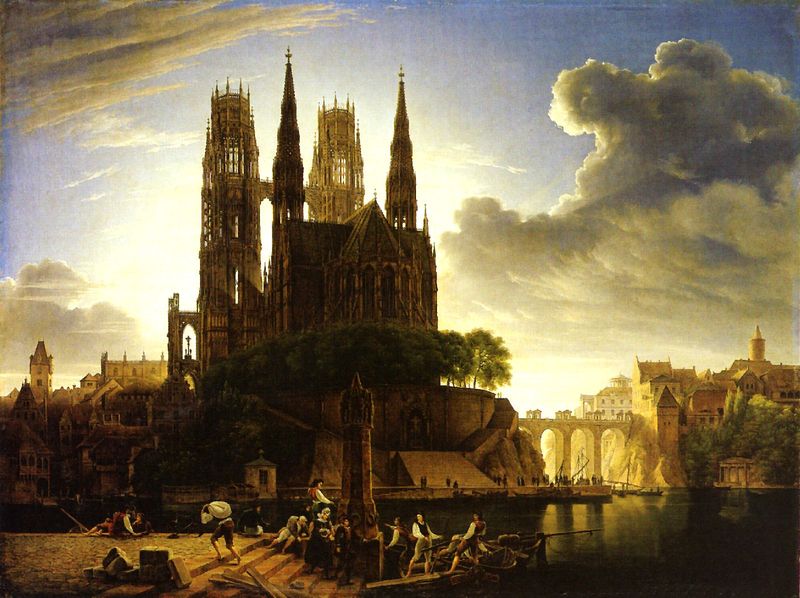
Titel: Gotischer Dom am Wasser
Künstler: Karl Friedrich Schinkel
Institution: Berlin, Staatliche Museen - Preußischer Kulturbesitz
Schlagwörter: himmel, wolken, fluss, landschaft, see, stadt, männer, malerei, tragen, häuser, brücke, kirche, arbeit, boot, sack, dorf, arbeiter, bögen, kathedrale, gotisch, reims, romanik, romanisch